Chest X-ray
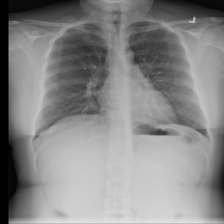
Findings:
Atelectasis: negative
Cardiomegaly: negative
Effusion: negative
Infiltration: negative
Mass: negative
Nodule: positive
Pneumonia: negative
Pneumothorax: negative
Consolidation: negative
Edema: negative
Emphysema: negative
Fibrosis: negative
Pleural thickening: negative
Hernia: negative